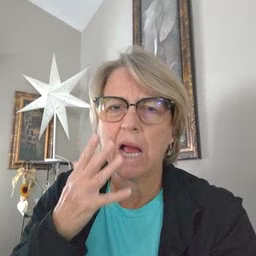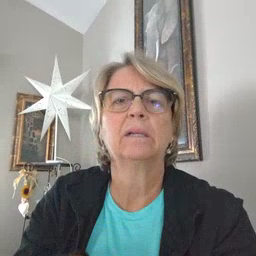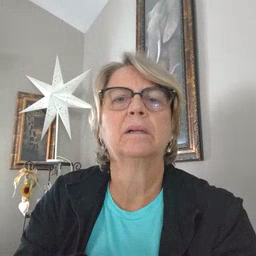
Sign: sad